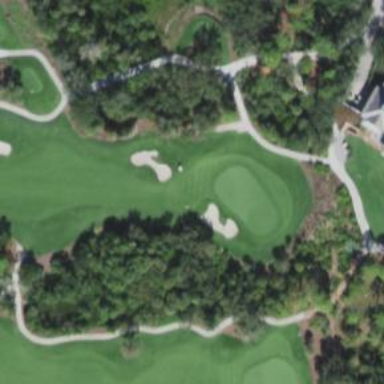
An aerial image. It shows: View of golf hole.